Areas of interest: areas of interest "Gas Station"
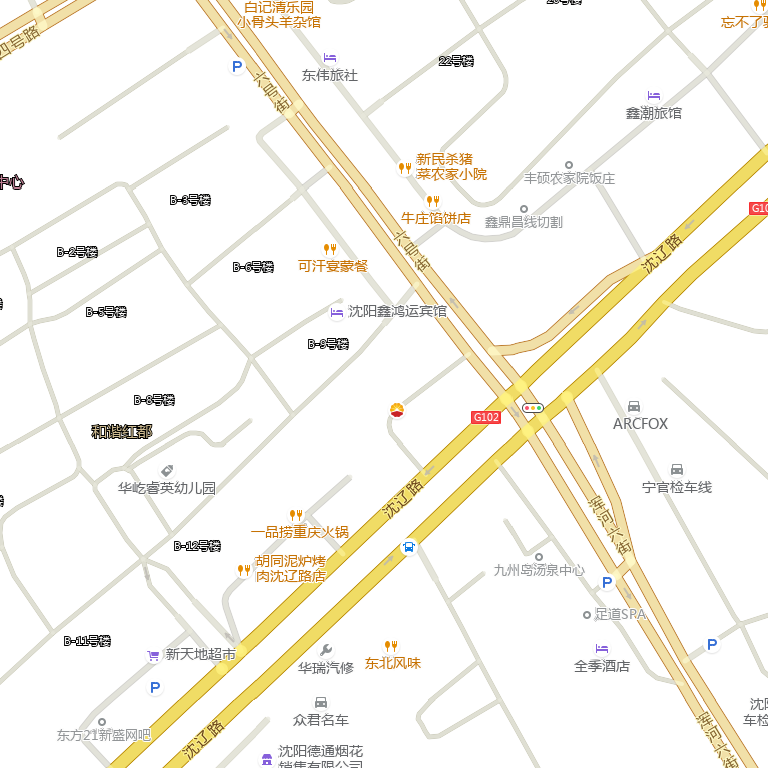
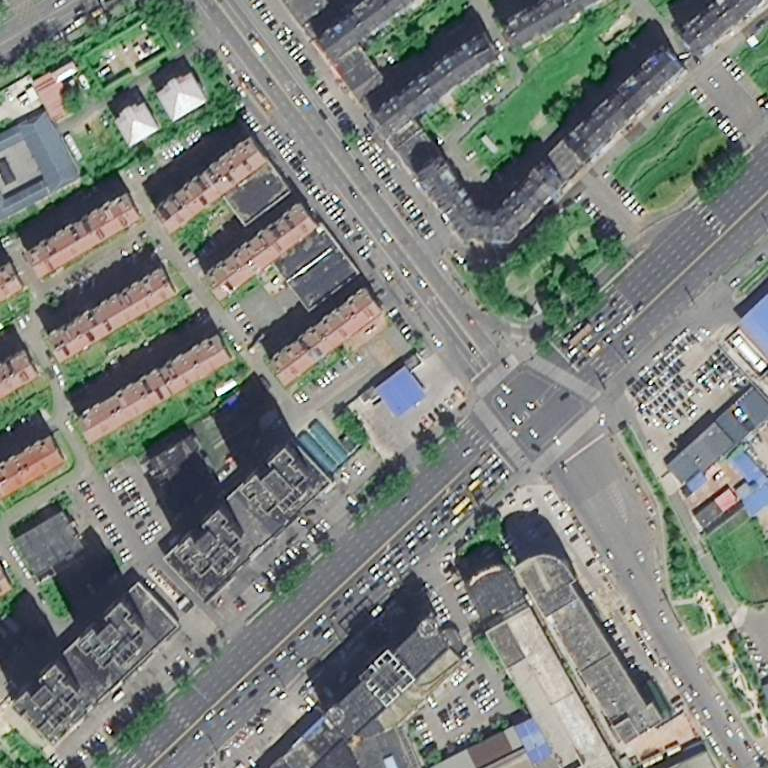